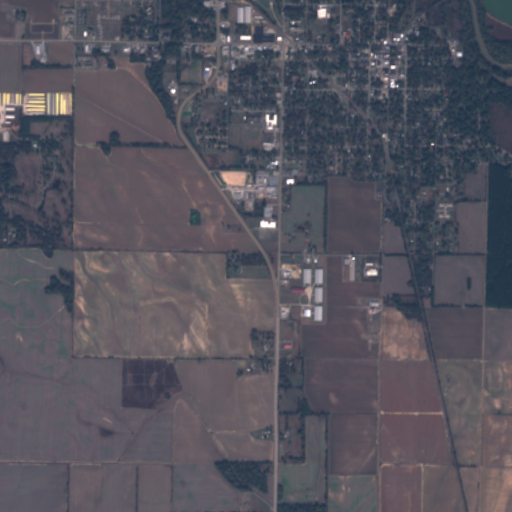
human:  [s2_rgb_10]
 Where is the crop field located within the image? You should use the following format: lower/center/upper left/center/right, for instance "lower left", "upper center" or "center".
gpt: The crop field is located in the lower center of the image.
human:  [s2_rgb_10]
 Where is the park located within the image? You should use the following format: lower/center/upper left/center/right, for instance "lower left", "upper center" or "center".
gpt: The park is located in the upper right of the image.
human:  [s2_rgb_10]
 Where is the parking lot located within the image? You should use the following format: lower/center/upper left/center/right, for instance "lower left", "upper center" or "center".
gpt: The parking lot is located in the upper center of the image.
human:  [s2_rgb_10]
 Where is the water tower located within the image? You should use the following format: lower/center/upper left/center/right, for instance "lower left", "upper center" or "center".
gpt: The water tower is located in the center right of the image.
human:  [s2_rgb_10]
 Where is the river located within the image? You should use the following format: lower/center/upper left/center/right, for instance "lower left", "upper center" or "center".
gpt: The river is located in the upper of the image.
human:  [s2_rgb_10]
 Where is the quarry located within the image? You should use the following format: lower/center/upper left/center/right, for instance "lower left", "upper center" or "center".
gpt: There is no quarry in the image.